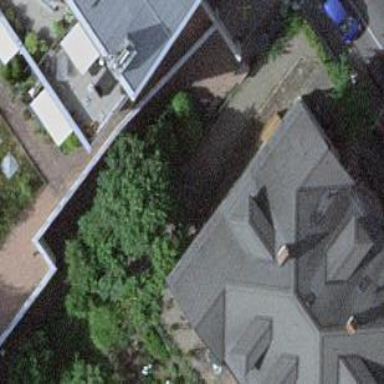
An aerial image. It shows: Residential building with hipped roof made of maroon roof tiles.